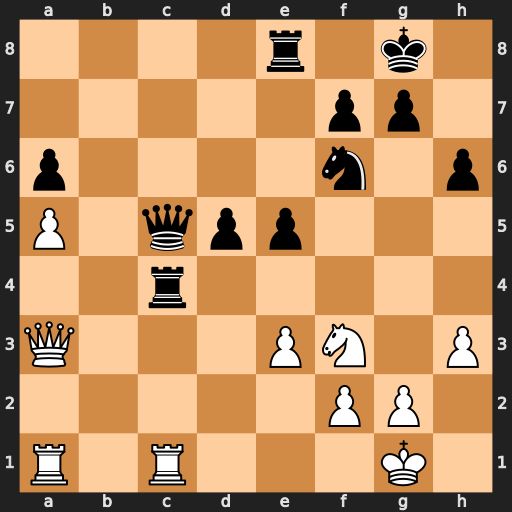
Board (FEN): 4r1k1/5pp1/p4n1p/P1qpp3/2r5/Q3PN1P/5PP1/R1R3K1
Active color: w
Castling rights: -
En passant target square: -
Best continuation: Qxc5 Rxc5 Rxc5